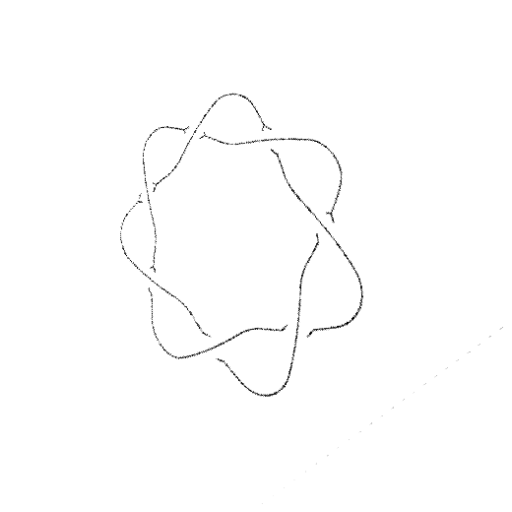
Crossing number: 7